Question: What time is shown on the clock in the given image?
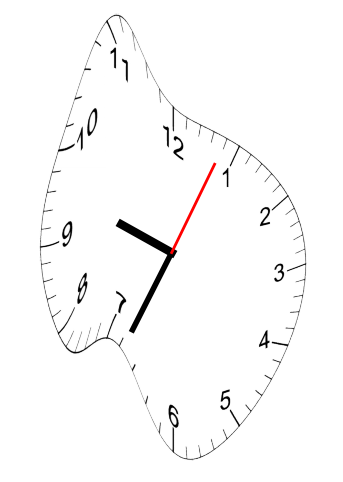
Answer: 09:34:04